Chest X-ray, AP view. Patient: 19 years old, sex M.
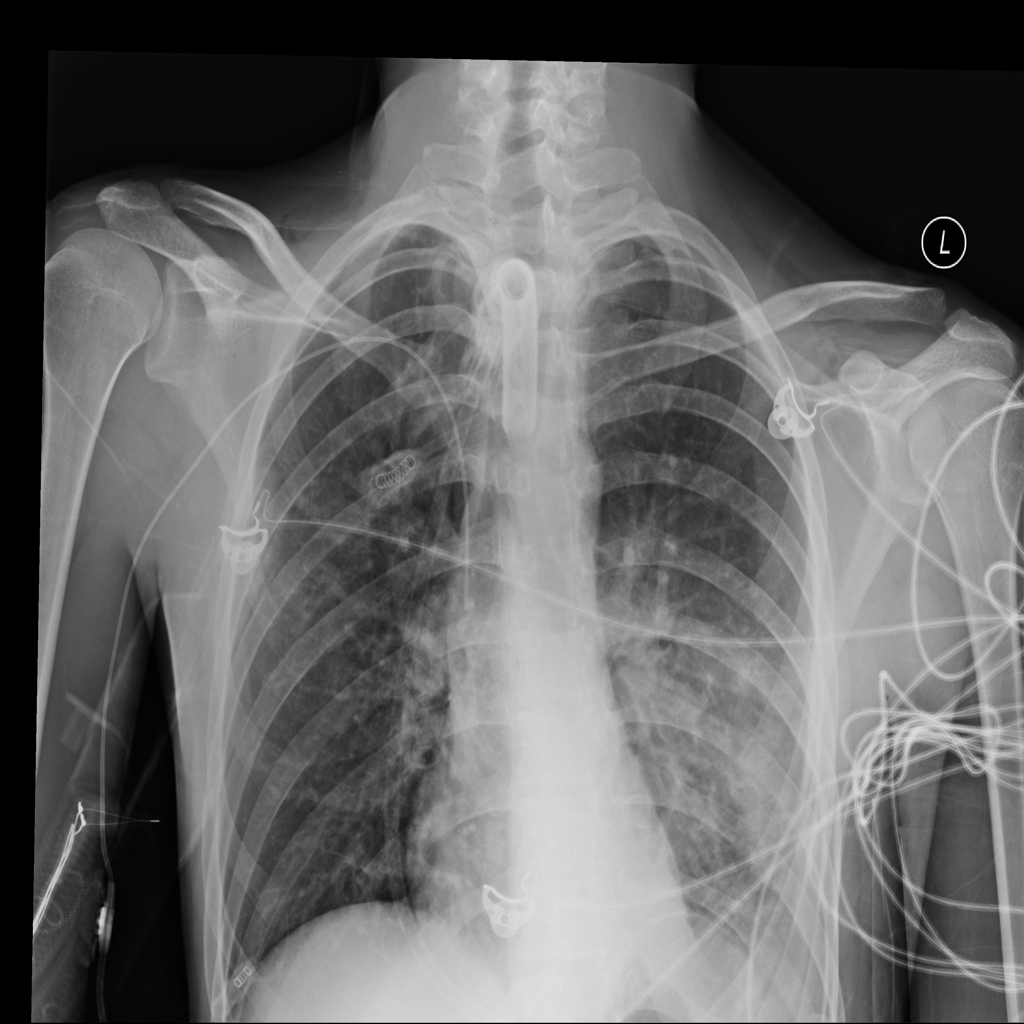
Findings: Atelectasis, Infiltration